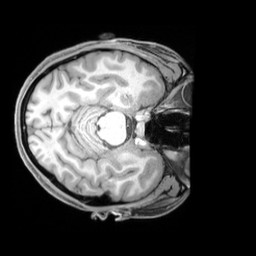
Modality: T1w
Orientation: axial
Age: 27
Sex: male
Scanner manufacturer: siemens
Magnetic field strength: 3 T
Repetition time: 1.97 s
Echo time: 0.00206 s